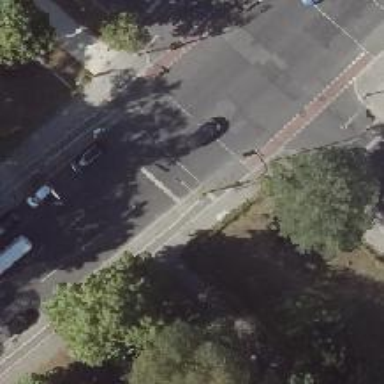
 having sidewalks on both sides. There is parallel on-street parking lane for vehicles and dedicated track for cyclists."